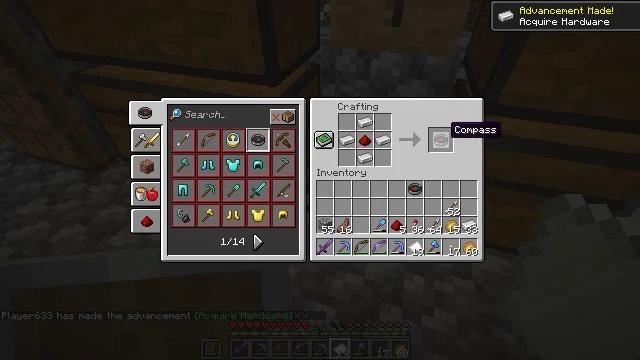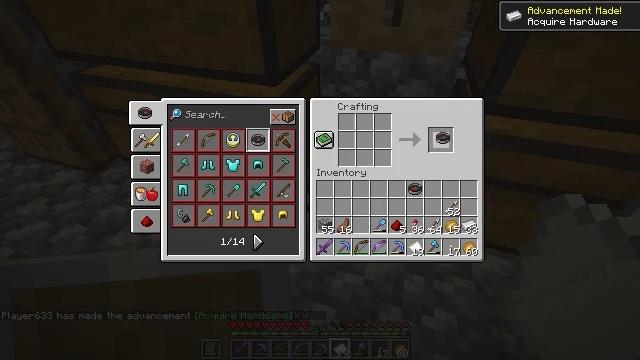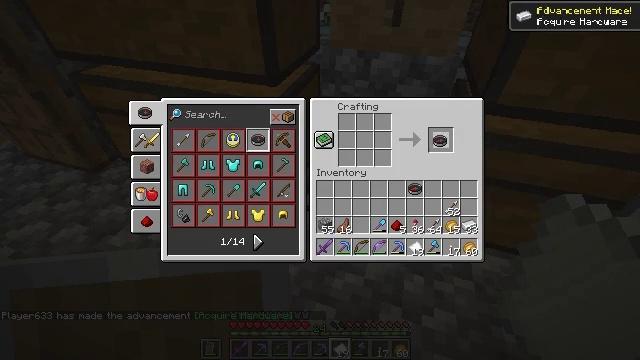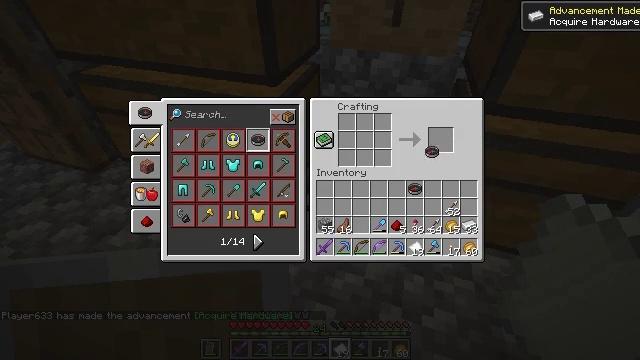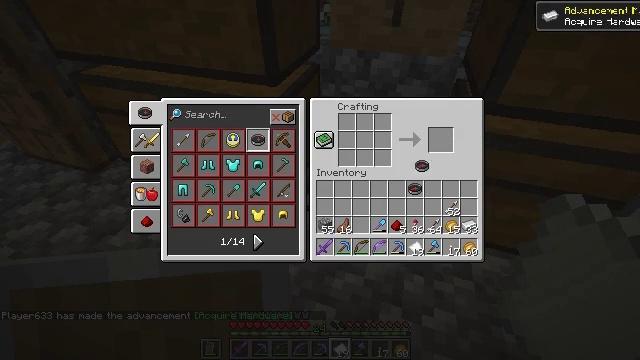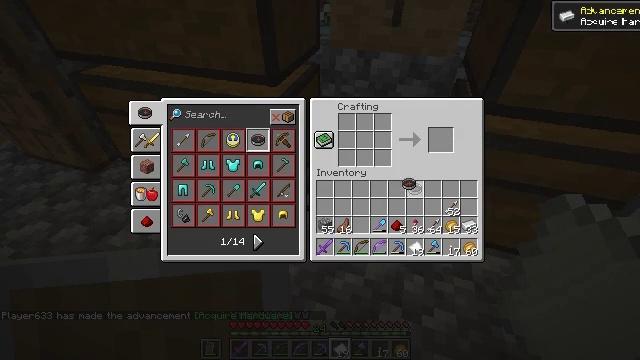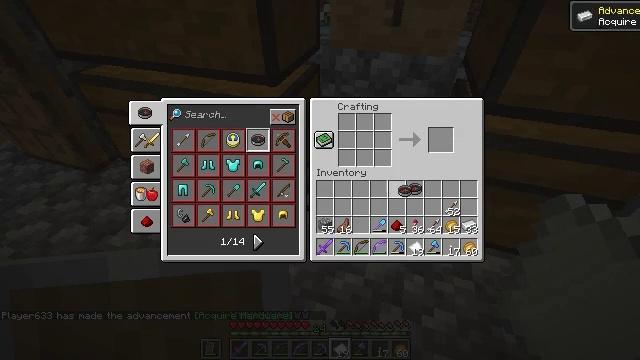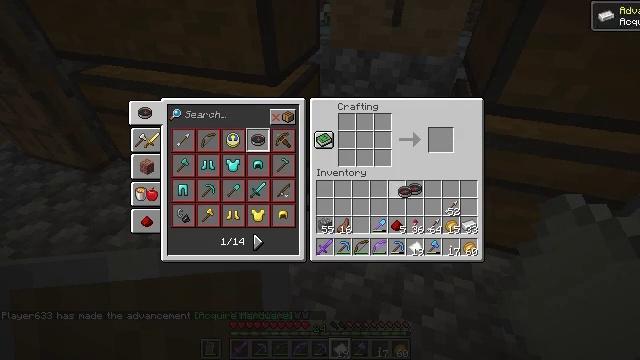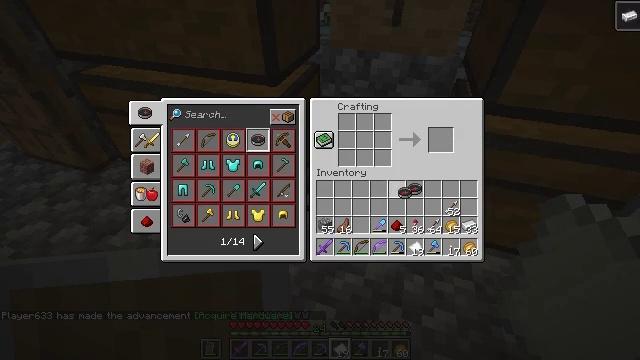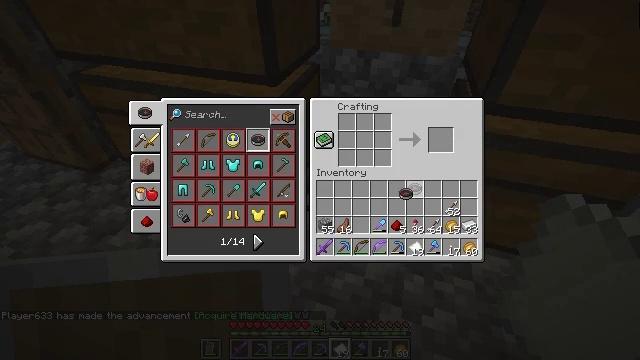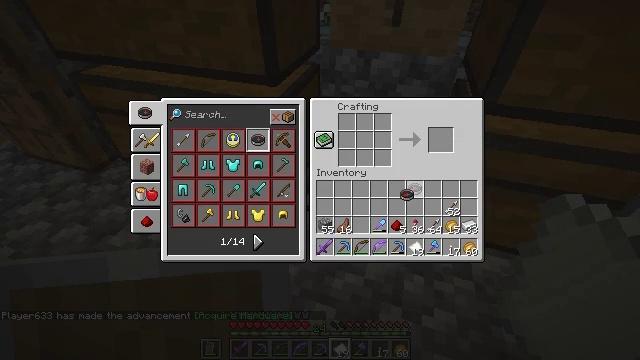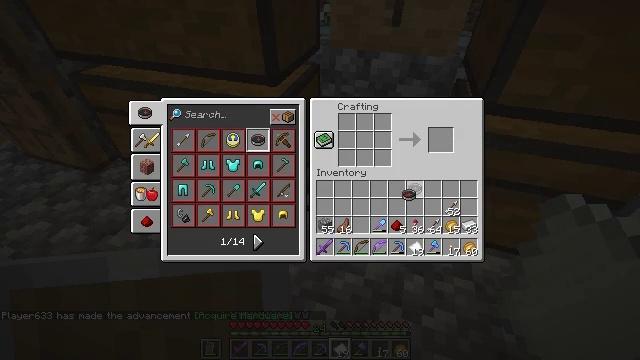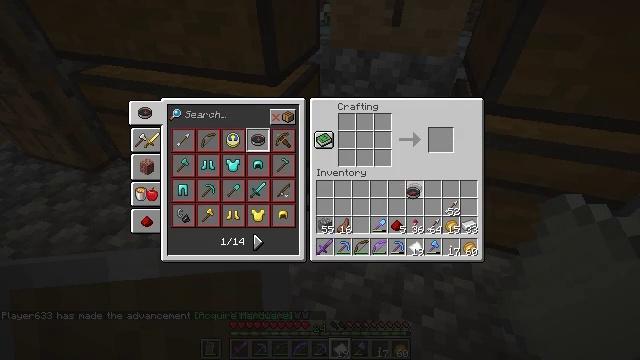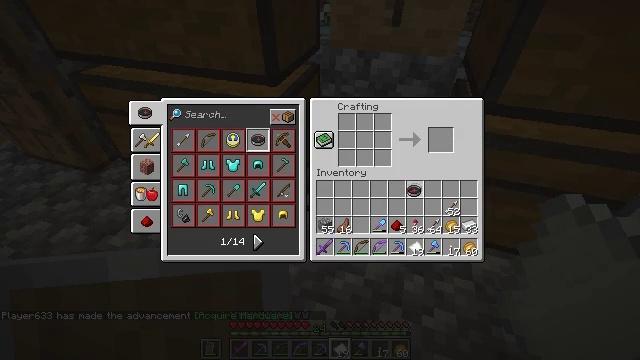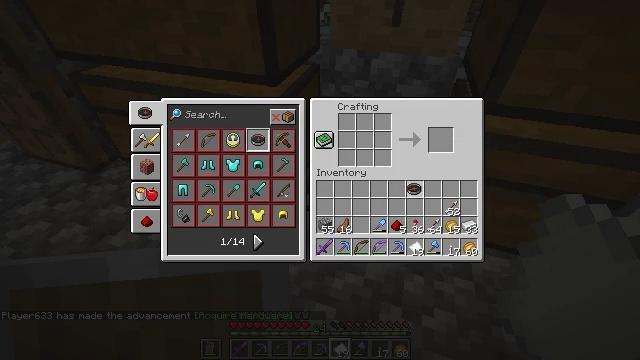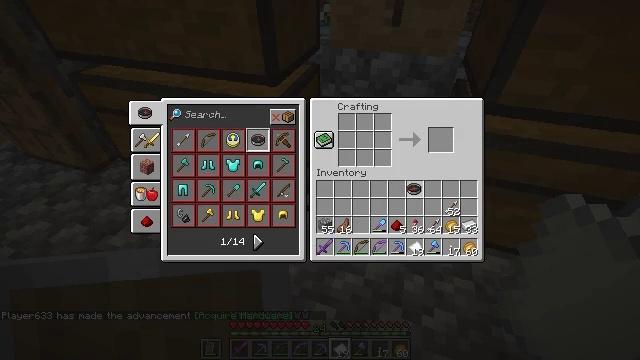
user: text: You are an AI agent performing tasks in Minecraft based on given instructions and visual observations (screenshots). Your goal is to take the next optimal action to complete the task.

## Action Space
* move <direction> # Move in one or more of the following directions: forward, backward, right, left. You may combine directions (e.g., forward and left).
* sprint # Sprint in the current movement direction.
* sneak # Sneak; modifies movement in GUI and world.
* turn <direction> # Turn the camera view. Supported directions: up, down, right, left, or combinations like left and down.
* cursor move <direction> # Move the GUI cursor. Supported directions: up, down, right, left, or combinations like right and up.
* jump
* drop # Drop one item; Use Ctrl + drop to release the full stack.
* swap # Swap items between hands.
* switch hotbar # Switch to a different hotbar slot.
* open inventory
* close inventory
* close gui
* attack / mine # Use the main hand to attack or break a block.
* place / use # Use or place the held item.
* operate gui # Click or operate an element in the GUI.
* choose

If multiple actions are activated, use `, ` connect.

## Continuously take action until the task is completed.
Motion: motion action
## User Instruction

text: Make a compass on the crafting table using the correct recipe.
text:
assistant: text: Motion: operate gui
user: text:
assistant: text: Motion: operate gui
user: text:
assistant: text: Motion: cursor move left and down
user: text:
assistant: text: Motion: cursor move left and down
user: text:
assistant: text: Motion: cursor move left and down
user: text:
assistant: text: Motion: cursor move down
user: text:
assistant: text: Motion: no_op
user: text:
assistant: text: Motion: no_op
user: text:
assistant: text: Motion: no_op
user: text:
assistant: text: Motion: no_op
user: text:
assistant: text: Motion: no_op
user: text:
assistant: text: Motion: no_op
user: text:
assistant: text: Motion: no_op
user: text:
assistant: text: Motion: no_op
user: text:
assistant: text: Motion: operate gui
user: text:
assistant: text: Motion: operate gui
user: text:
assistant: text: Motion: operate gui
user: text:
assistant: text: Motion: no_op
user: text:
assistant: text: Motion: no_op
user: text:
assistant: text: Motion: no_op
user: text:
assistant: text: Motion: no_op
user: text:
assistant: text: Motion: no_op
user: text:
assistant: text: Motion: no_op
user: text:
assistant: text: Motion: no_op
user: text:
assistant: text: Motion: cursor move left
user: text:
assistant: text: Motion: cursor move left and up
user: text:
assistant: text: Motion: cursor move left and up
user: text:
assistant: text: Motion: cursor move left and up
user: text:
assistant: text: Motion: cursor move left and up
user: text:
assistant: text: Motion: cursor move left and up